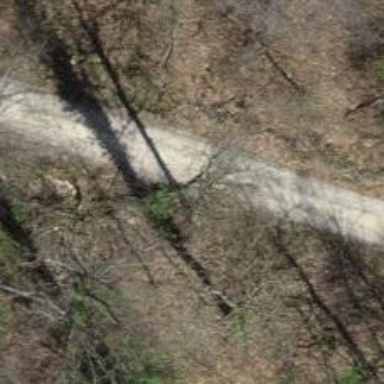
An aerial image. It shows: Unpaved service road.